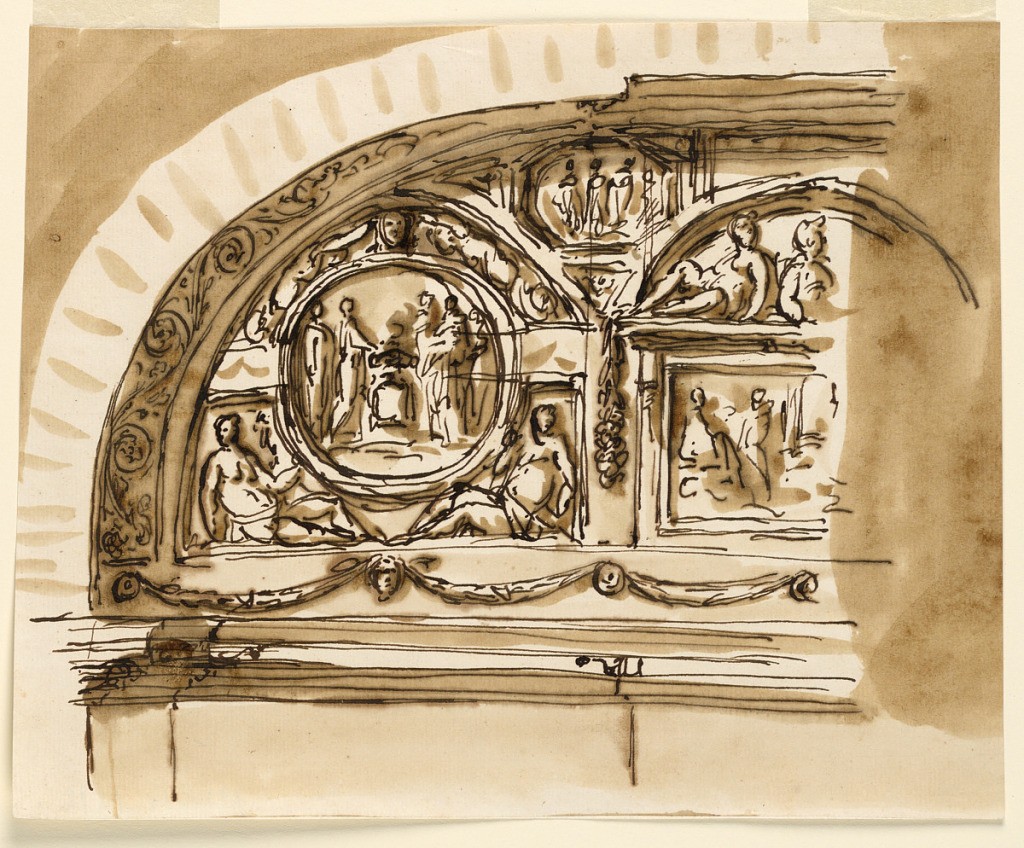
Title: Design for Ceiling Decoration
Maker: Giuseppe Barberi, Italian, 1746–1809
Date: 1746–1809
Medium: Pen and brown ink, brush and brown wash on off-white laid paper, lined
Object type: Drawing
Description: Design for Ceiling Decoration.